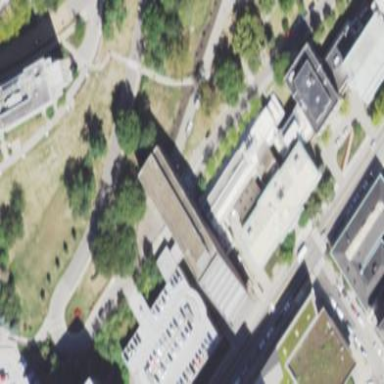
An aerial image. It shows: University building.